Aerial crown-view tile of a tropical tree (Barro Colorado Island, Panama), acquired 20240716:
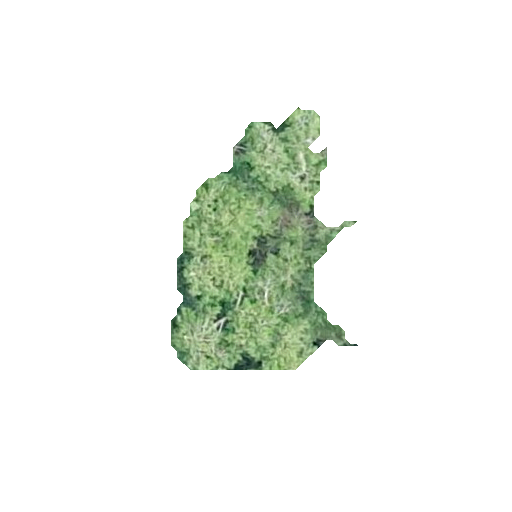
Species: Quararibea stenophylla
GBIF accepted scientific name: Quararibea stenophylla
Crown area: 48.741 m²